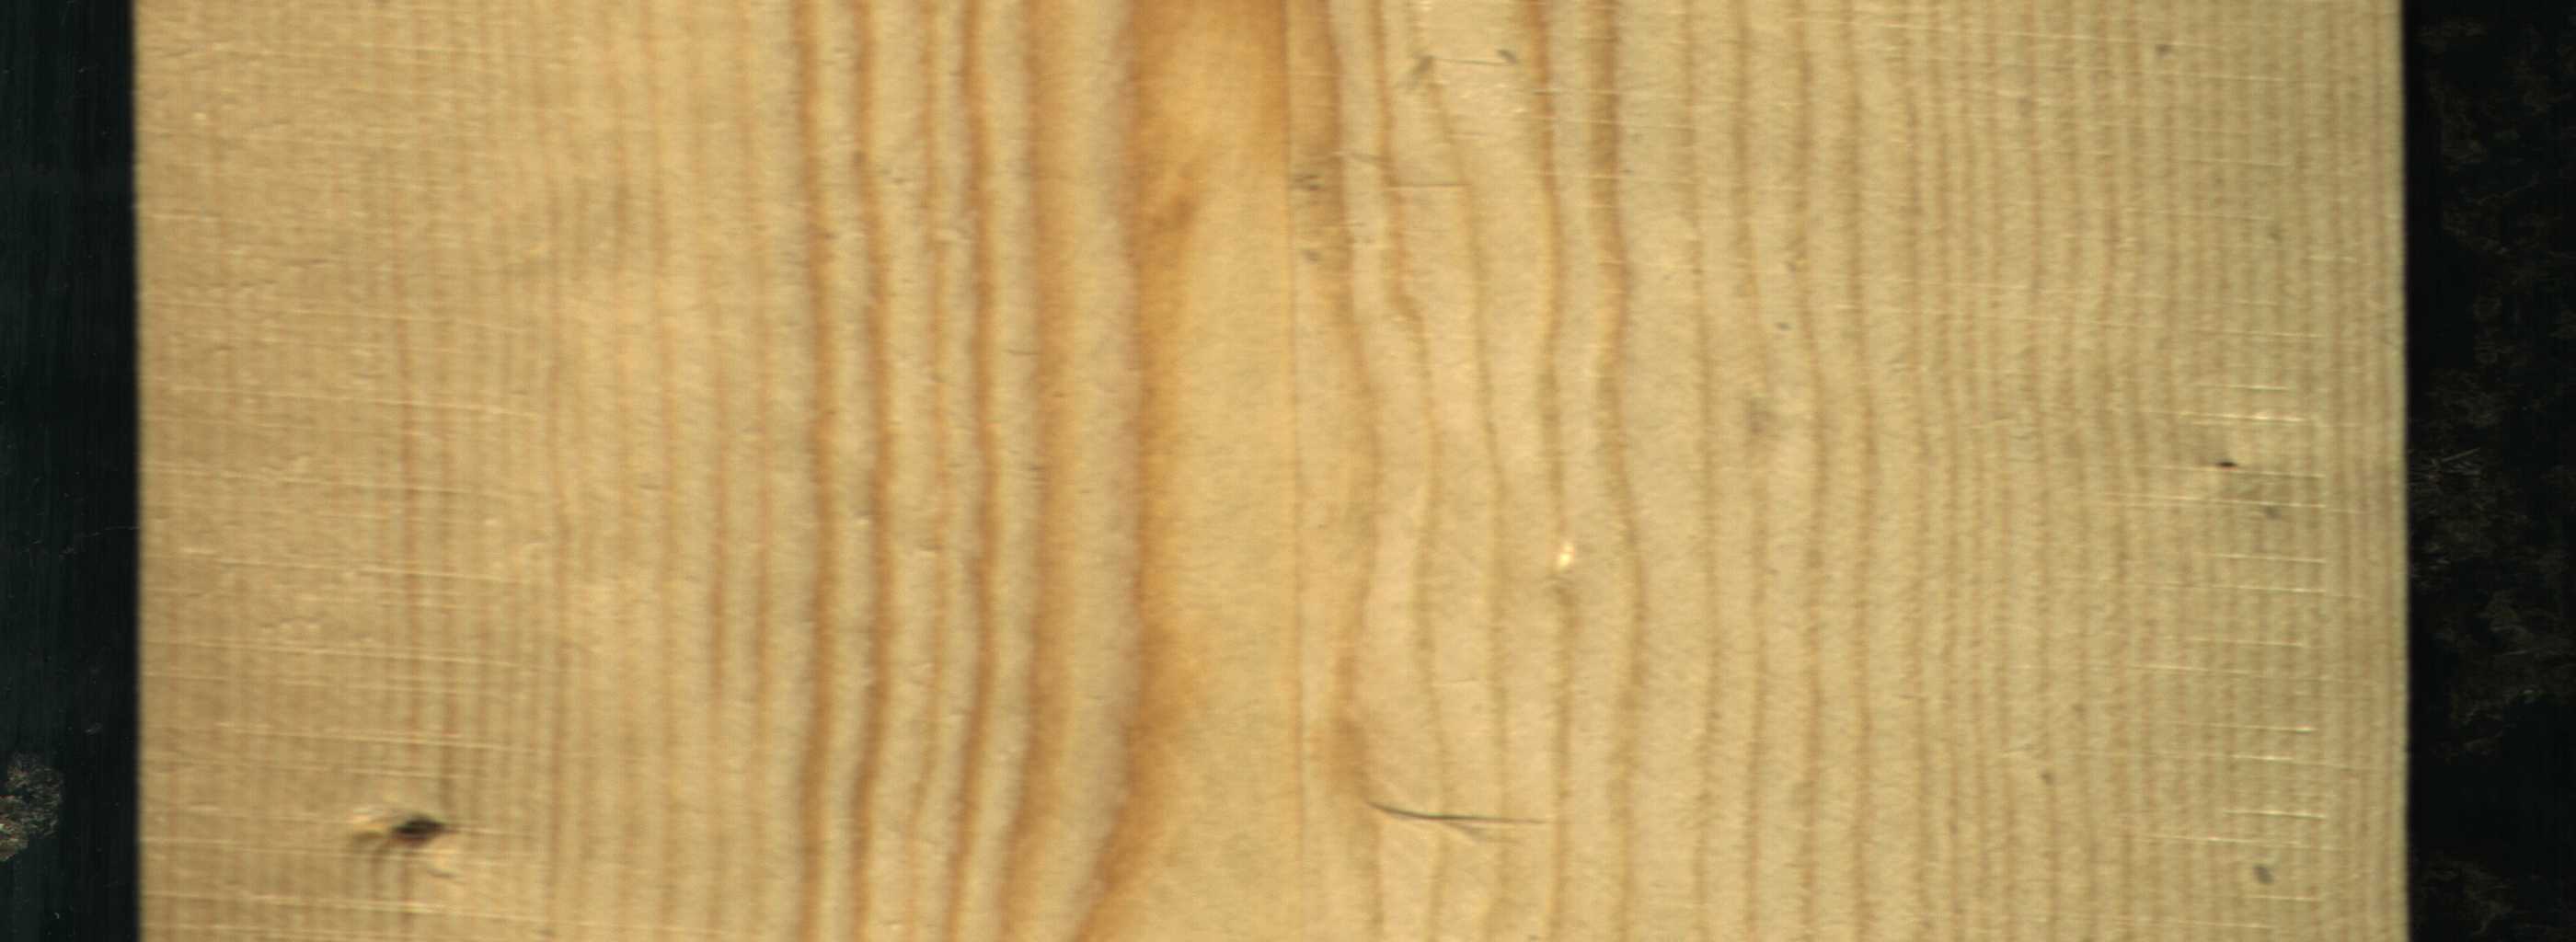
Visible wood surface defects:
Live_Knot